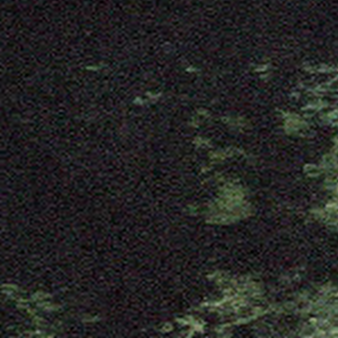
Label: other